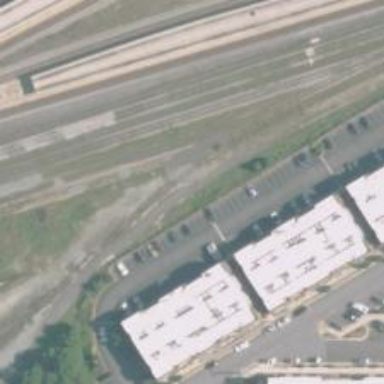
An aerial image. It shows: Railway siding for service.